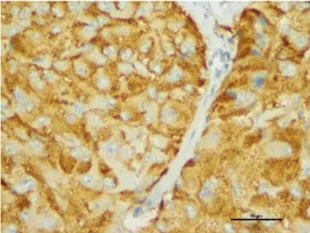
The histological diagnosis was pheochromocytoma of the adrenal medulla. (d) The expression of CgA in tumor cells (IHC x400).
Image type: pathology (immunostaining)